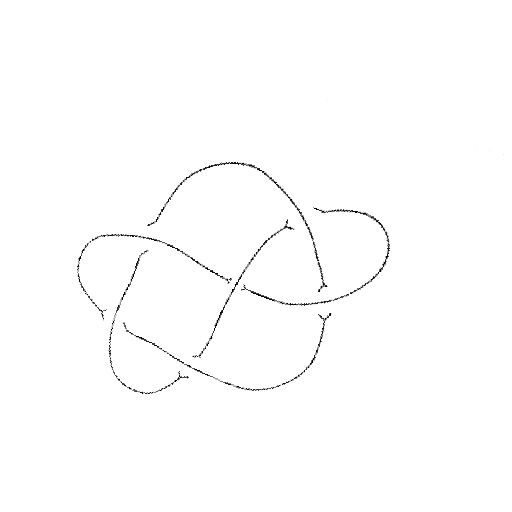
Crossing number: 6